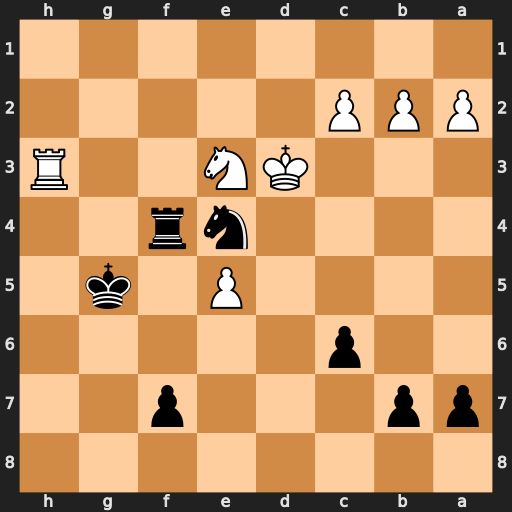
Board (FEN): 8/pp3p2/2p5/4P1k1/4nr2/3KN2R/PPP5/8
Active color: b
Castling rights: -
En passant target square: -
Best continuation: Nf2+ Kc3 Nxh3